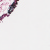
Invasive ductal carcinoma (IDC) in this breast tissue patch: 0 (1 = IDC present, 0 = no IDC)